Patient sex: F
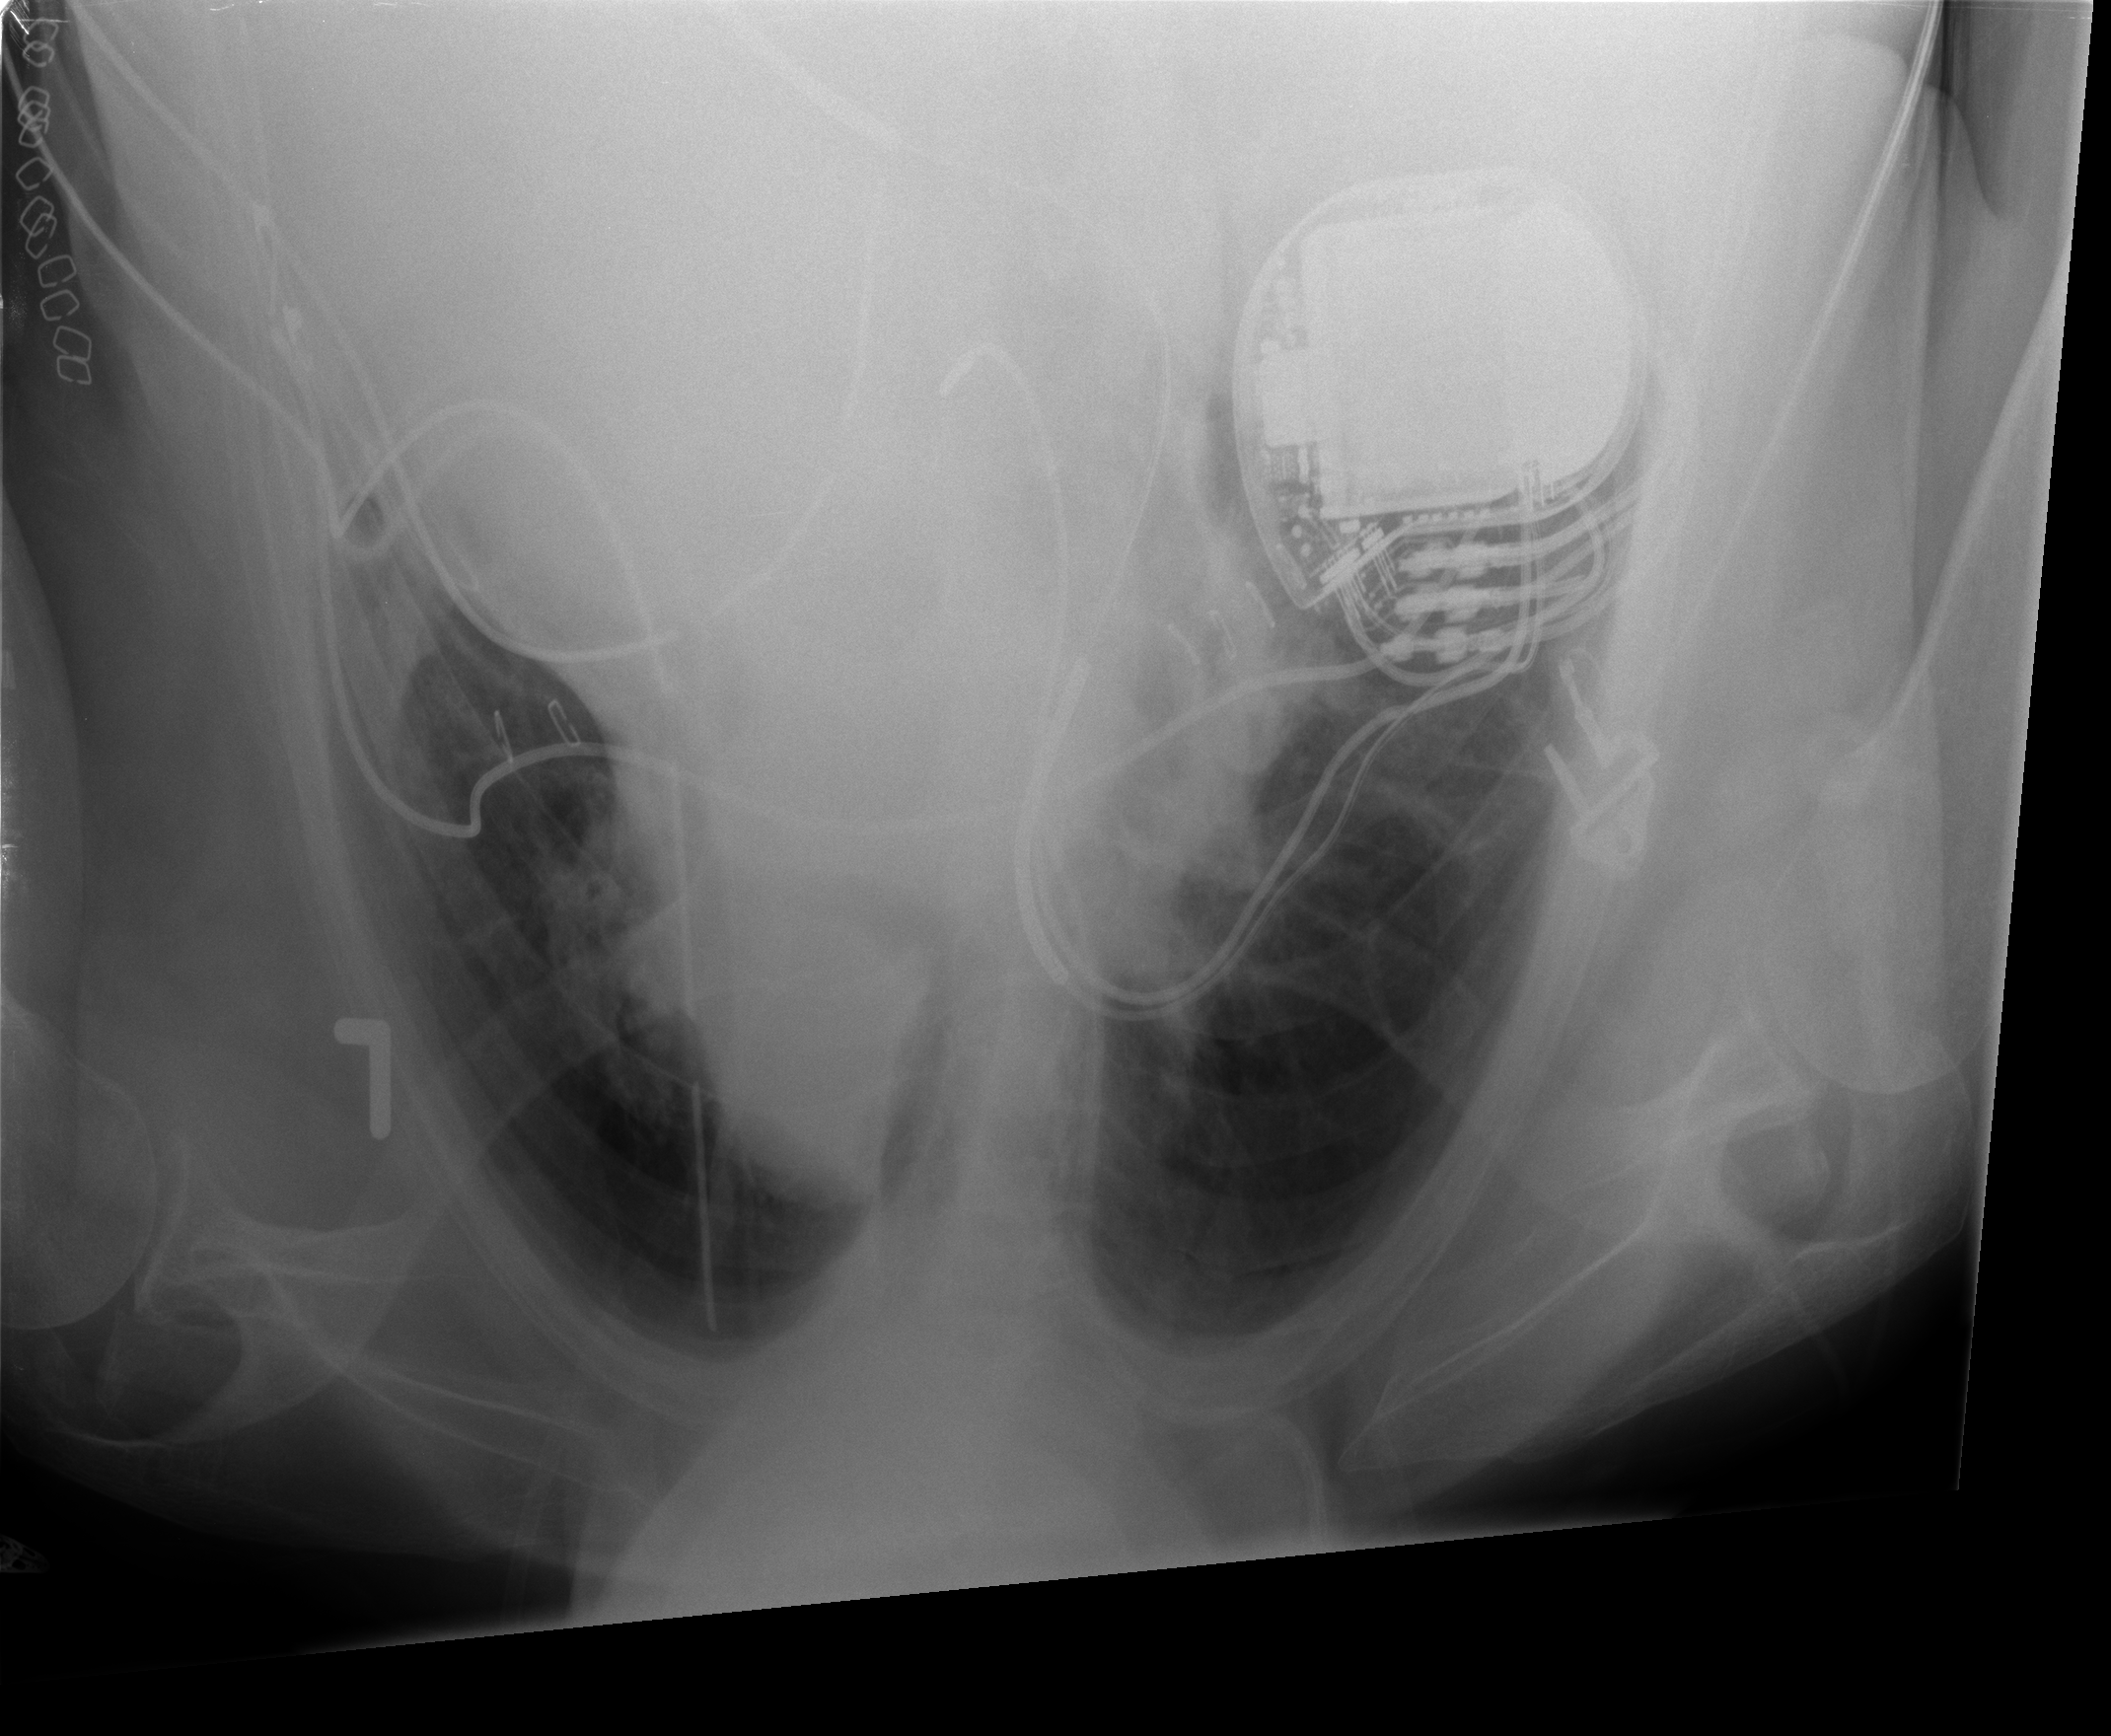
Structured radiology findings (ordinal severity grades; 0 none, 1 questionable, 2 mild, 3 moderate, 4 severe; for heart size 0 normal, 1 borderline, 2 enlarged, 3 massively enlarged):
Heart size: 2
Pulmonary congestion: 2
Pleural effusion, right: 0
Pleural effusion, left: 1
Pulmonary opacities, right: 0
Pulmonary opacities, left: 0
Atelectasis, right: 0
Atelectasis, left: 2